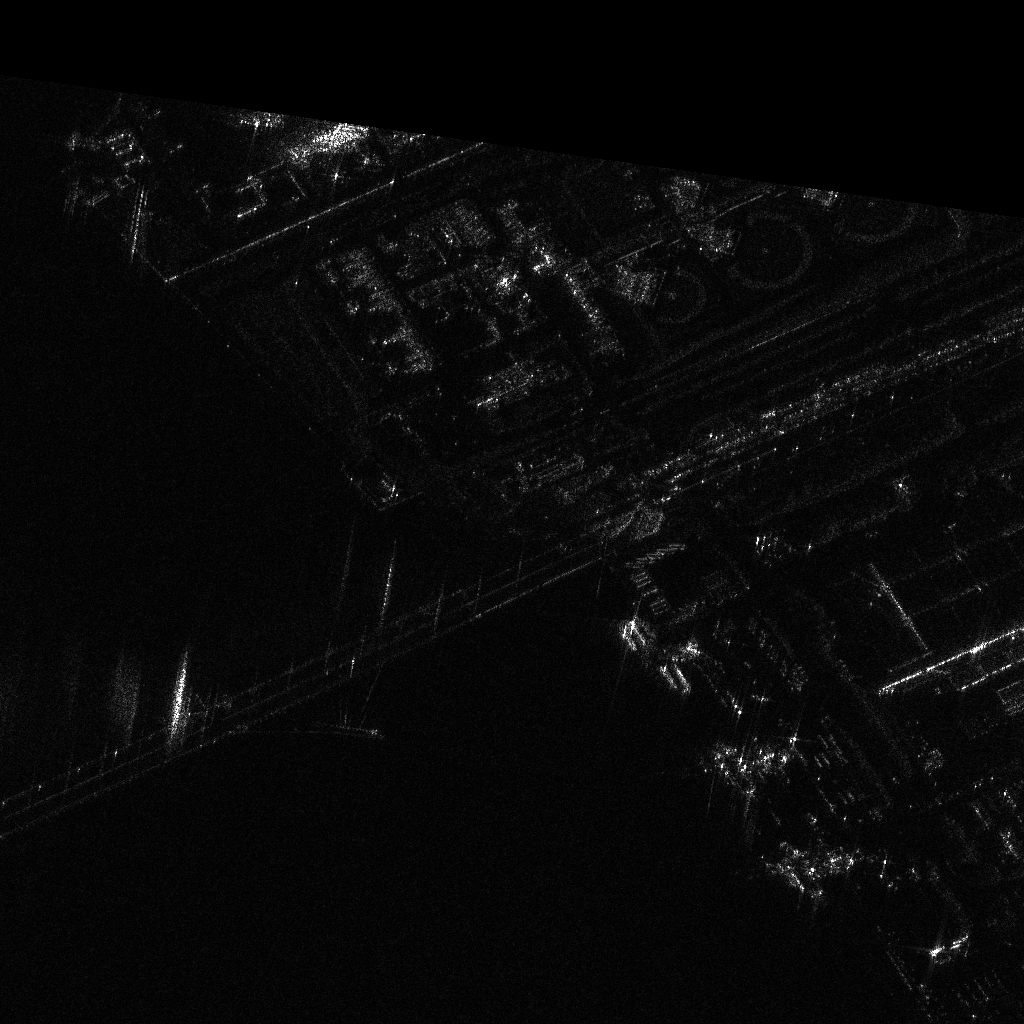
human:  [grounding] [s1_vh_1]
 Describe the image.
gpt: In the satellite image, there is  <ref>4 medium container </ref> <box>[[59, 61, 62, 63, 60], [60, 61, 63, 62, 60], [63, 65, 66, 66, 61], [64, 65, 67, 66, 61]]</box> located at center,  <ref>4 medium container </ref> <box>[[68, 74, 72, 75, 64], [69, 74, 74, 75, 64], [75, 85, 79, 86, 57], [76, 84, 80, 85, 57]]</box> located at bottom right.